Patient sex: M
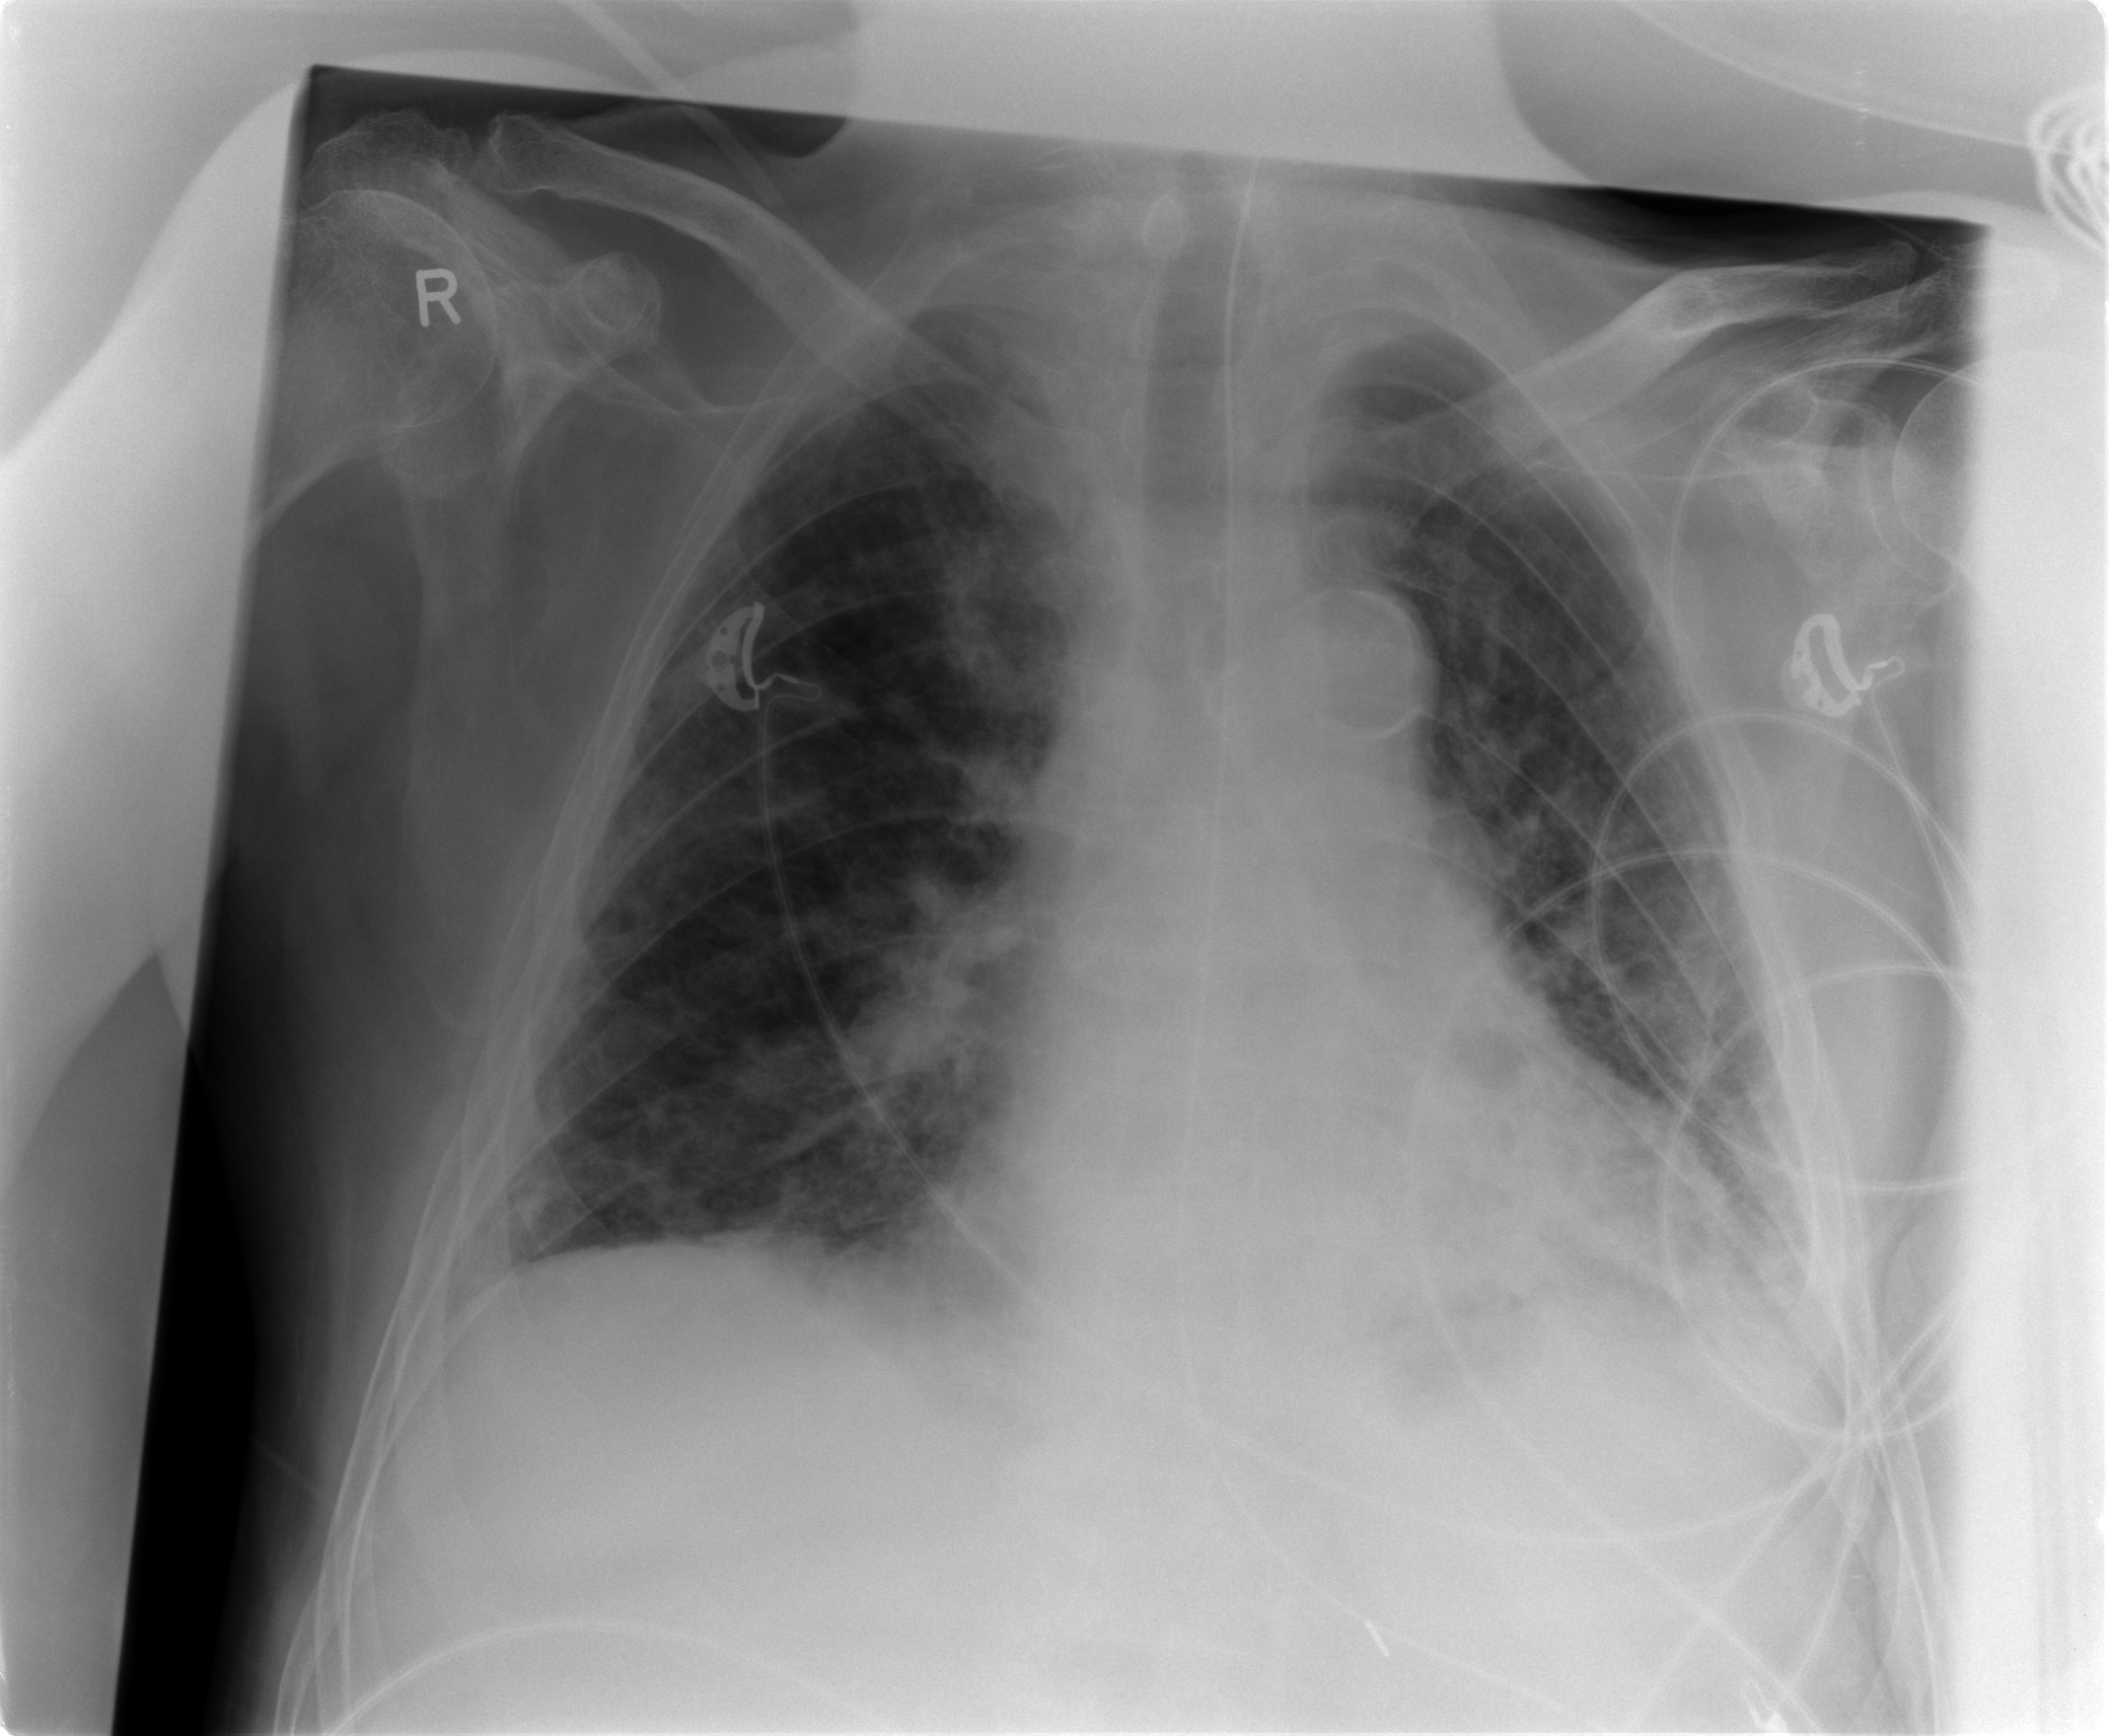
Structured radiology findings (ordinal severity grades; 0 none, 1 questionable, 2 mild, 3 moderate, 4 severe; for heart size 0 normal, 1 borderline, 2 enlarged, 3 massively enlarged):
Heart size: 1
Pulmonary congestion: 2
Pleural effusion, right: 1
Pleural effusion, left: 1
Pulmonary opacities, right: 1
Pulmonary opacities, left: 2
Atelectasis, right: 1
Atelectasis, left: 2